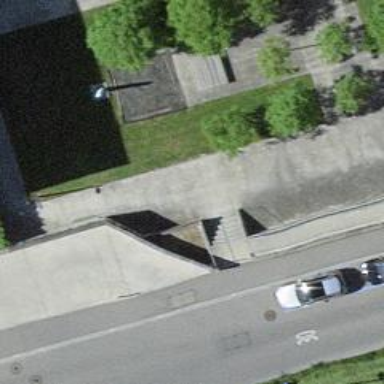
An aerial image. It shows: Set of steps on the road.